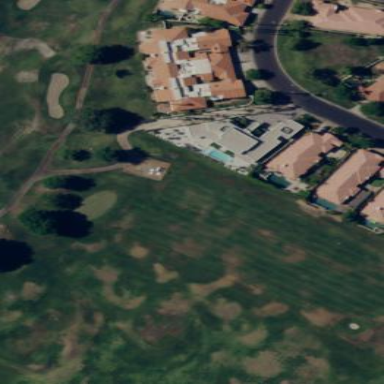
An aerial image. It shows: Grassy area designated as golf tee.